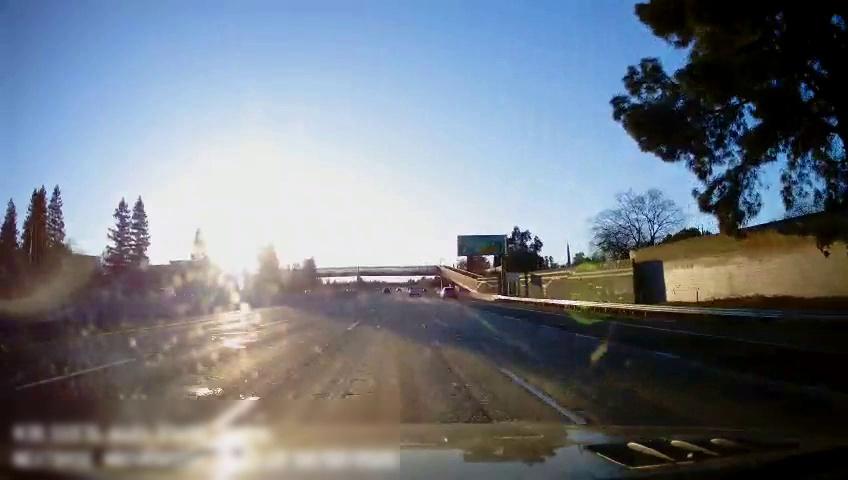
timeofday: Day
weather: Sunny
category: Drivable Space
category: Vehicles | SUV
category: Vehicles | Truck
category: Vehicles | SUV
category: Vehicles | Car
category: Lanes | Alternate Lane
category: Lanes | Alternate Lane
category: Lanes | Current Lane
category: Lanes | Current Lane
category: Lanes | Alternate Lane
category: Lanes | Alternate Lane
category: Traffic | Signs